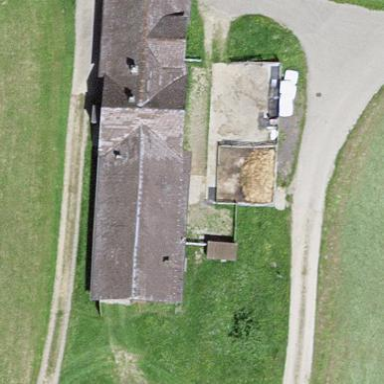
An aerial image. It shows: Farmyard area.